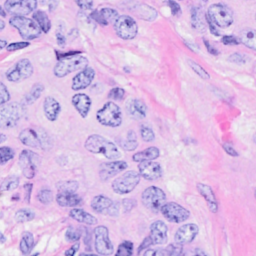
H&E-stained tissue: Breast